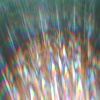
Label: sunburn